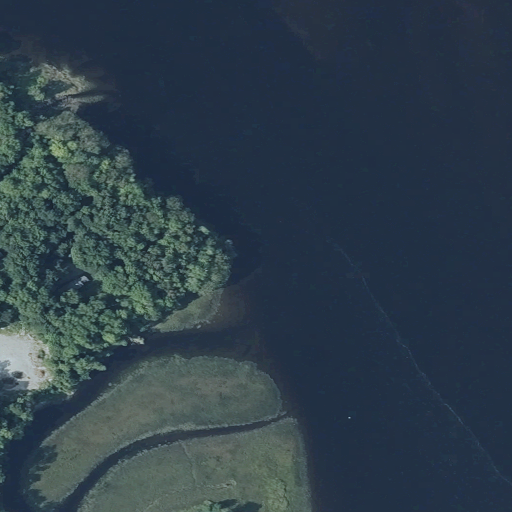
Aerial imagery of cape in Maine named Shepard Point containing open water, deciduous forest, herbaceous wetlands, woody wetlands, open development, evergreen forest, medium intensity development, barren land, and low intensity development